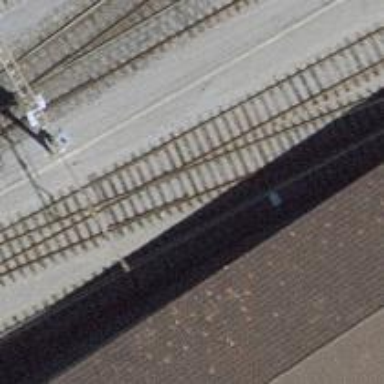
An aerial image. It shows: Railway switch.